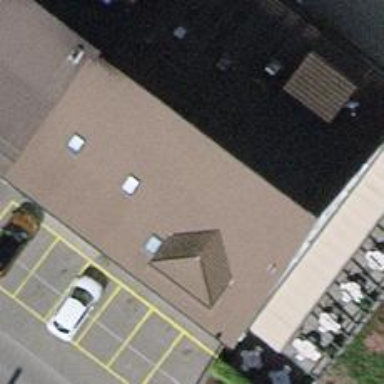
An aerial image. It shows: Bakery.